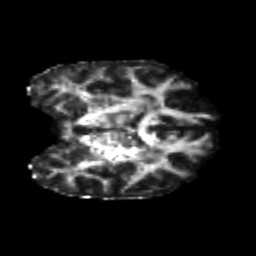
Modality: FA
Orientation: coronal
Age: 24
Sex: female
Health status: healthy
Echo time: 0.074 s